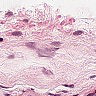
Metastatic tissue present: no